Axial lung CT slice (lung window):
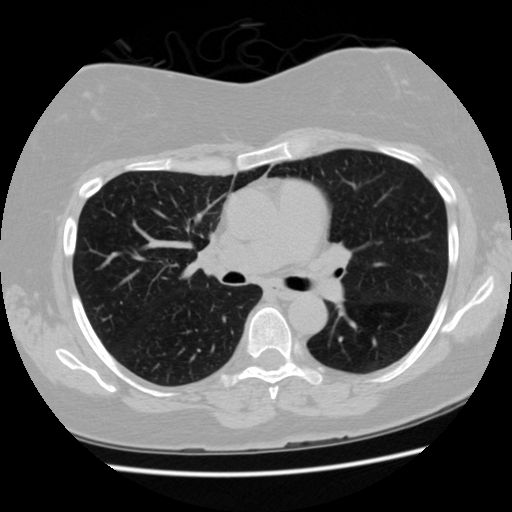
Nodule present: no